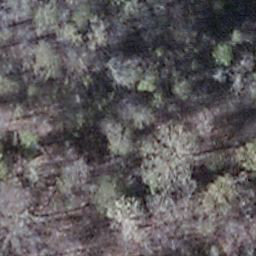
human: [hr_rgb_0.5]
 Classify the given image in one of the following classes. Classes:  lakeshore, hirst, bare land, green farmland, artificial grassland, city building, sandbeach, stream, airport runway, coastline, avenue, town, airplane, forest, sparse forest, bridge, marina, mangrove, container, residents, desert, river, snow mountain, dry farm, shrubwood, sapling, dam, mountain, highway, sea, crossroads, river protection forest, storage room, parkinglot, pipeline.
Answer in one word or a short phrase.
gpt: shrubwood